Question:
A naive implementation of MVC leeds to infinite loops.
Example: Model is a Workbook with Worksheets, View is a Tabbar with Tabs
1. User interakts with Tabbar to create new Tab
2. Tabbar sends event onTabAdded to Controler
3. Controler calls Workbook.addWorksheet()
4. Workbook sends event onWorksheetAdded to Tabbar
5. Tabbar adds Tab and sends onTabAdded to Controler -> 2) Infinite Loop!
Alternatively, the loop could be initiated by programmatically
adding a Worksheet through a macro.
Or a tab could be added programmatically by automated UI testing.
It seems that the more components you have and the looser the coupling is
(considered good design), the more likely it is to have infinite loops.
Do you know about implementation patterns how to avoid such infinite loops?
An evaluation of pros/cons of such patterns?
My special interest is a solution for a rich JavaScript client.
The answers to the following questions are not really on the implementation
level:
- <URL>
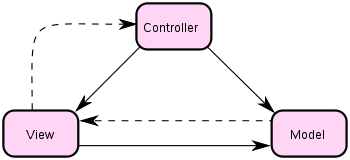
Answer: You would typically code something like this (pseudo code):
'''
boolean inEventProcessing = false;
processEvent(event){
if inEventProcessing return
inEventProcessing = true
doProcessEvent(event)
inEventProcessing = false
}
'''
The alternative is to make sure that by construction no loops happen. This is the conceptual cleaner way, but hard to do if you don't come up with it in the very beginning. One way would be to allow Observers only arguments to the constructors of Observables. This way it would be impossible to construct loops. But it is a extremely rigid structure which probably causes all kinds of different problems.
I do suspect the solution of those problems would lead to a really nice and clean architecture or to a complete and extreme mess, depending on the team working with it.